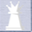
Piece: wQ